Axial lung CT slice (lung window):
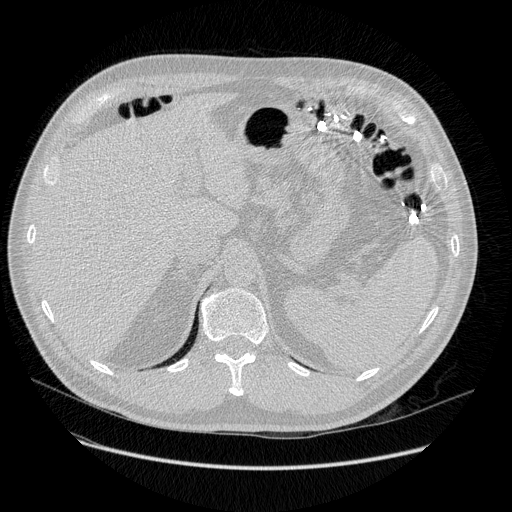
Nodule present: no